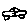
Label: car